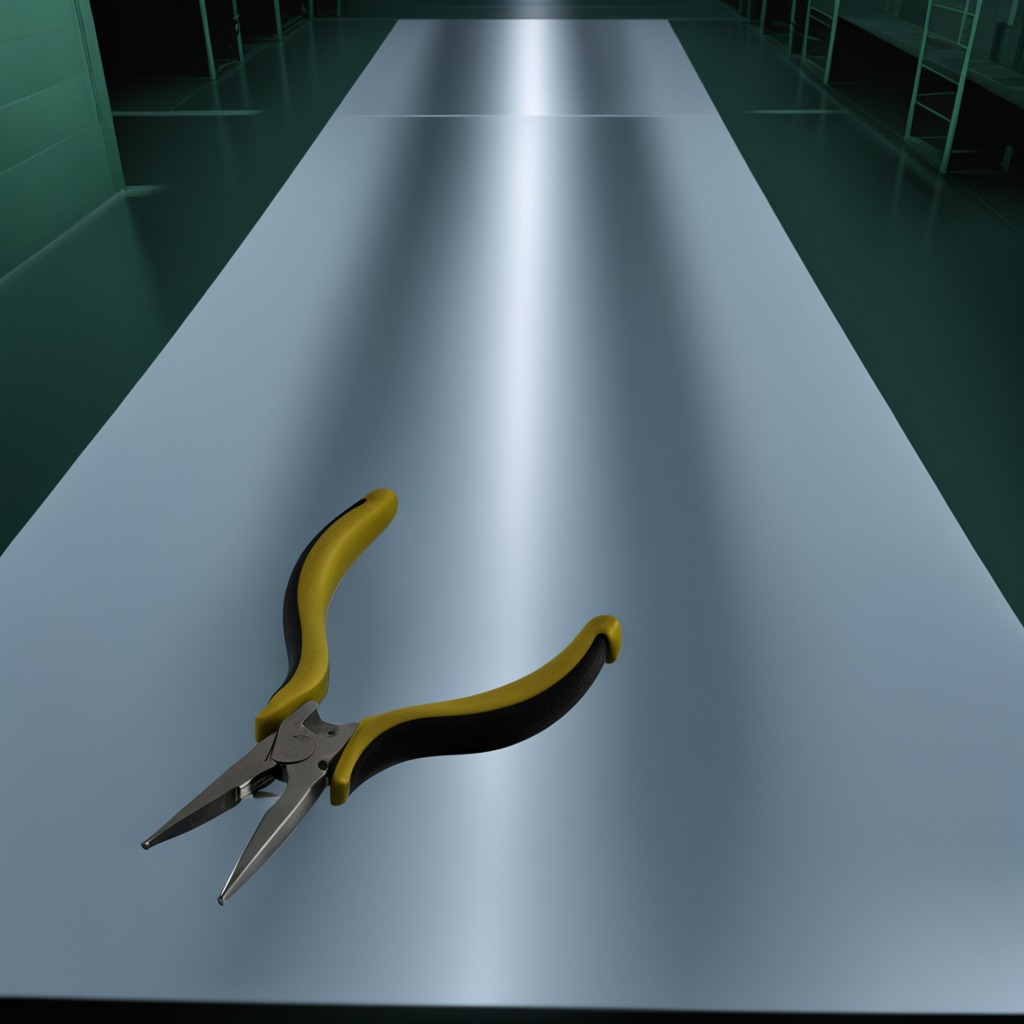
A plier is lying on the table.